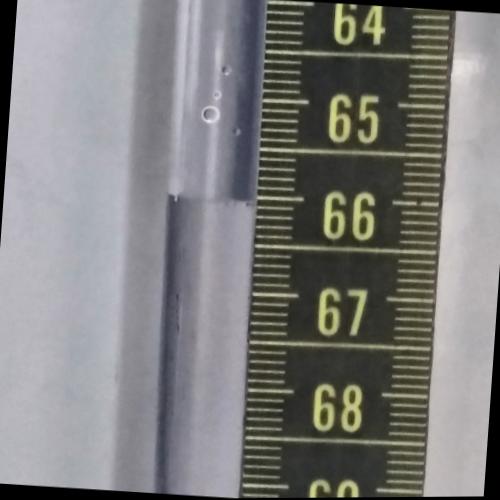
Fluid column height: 66.0 cm